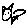
Label: cat